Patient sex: M
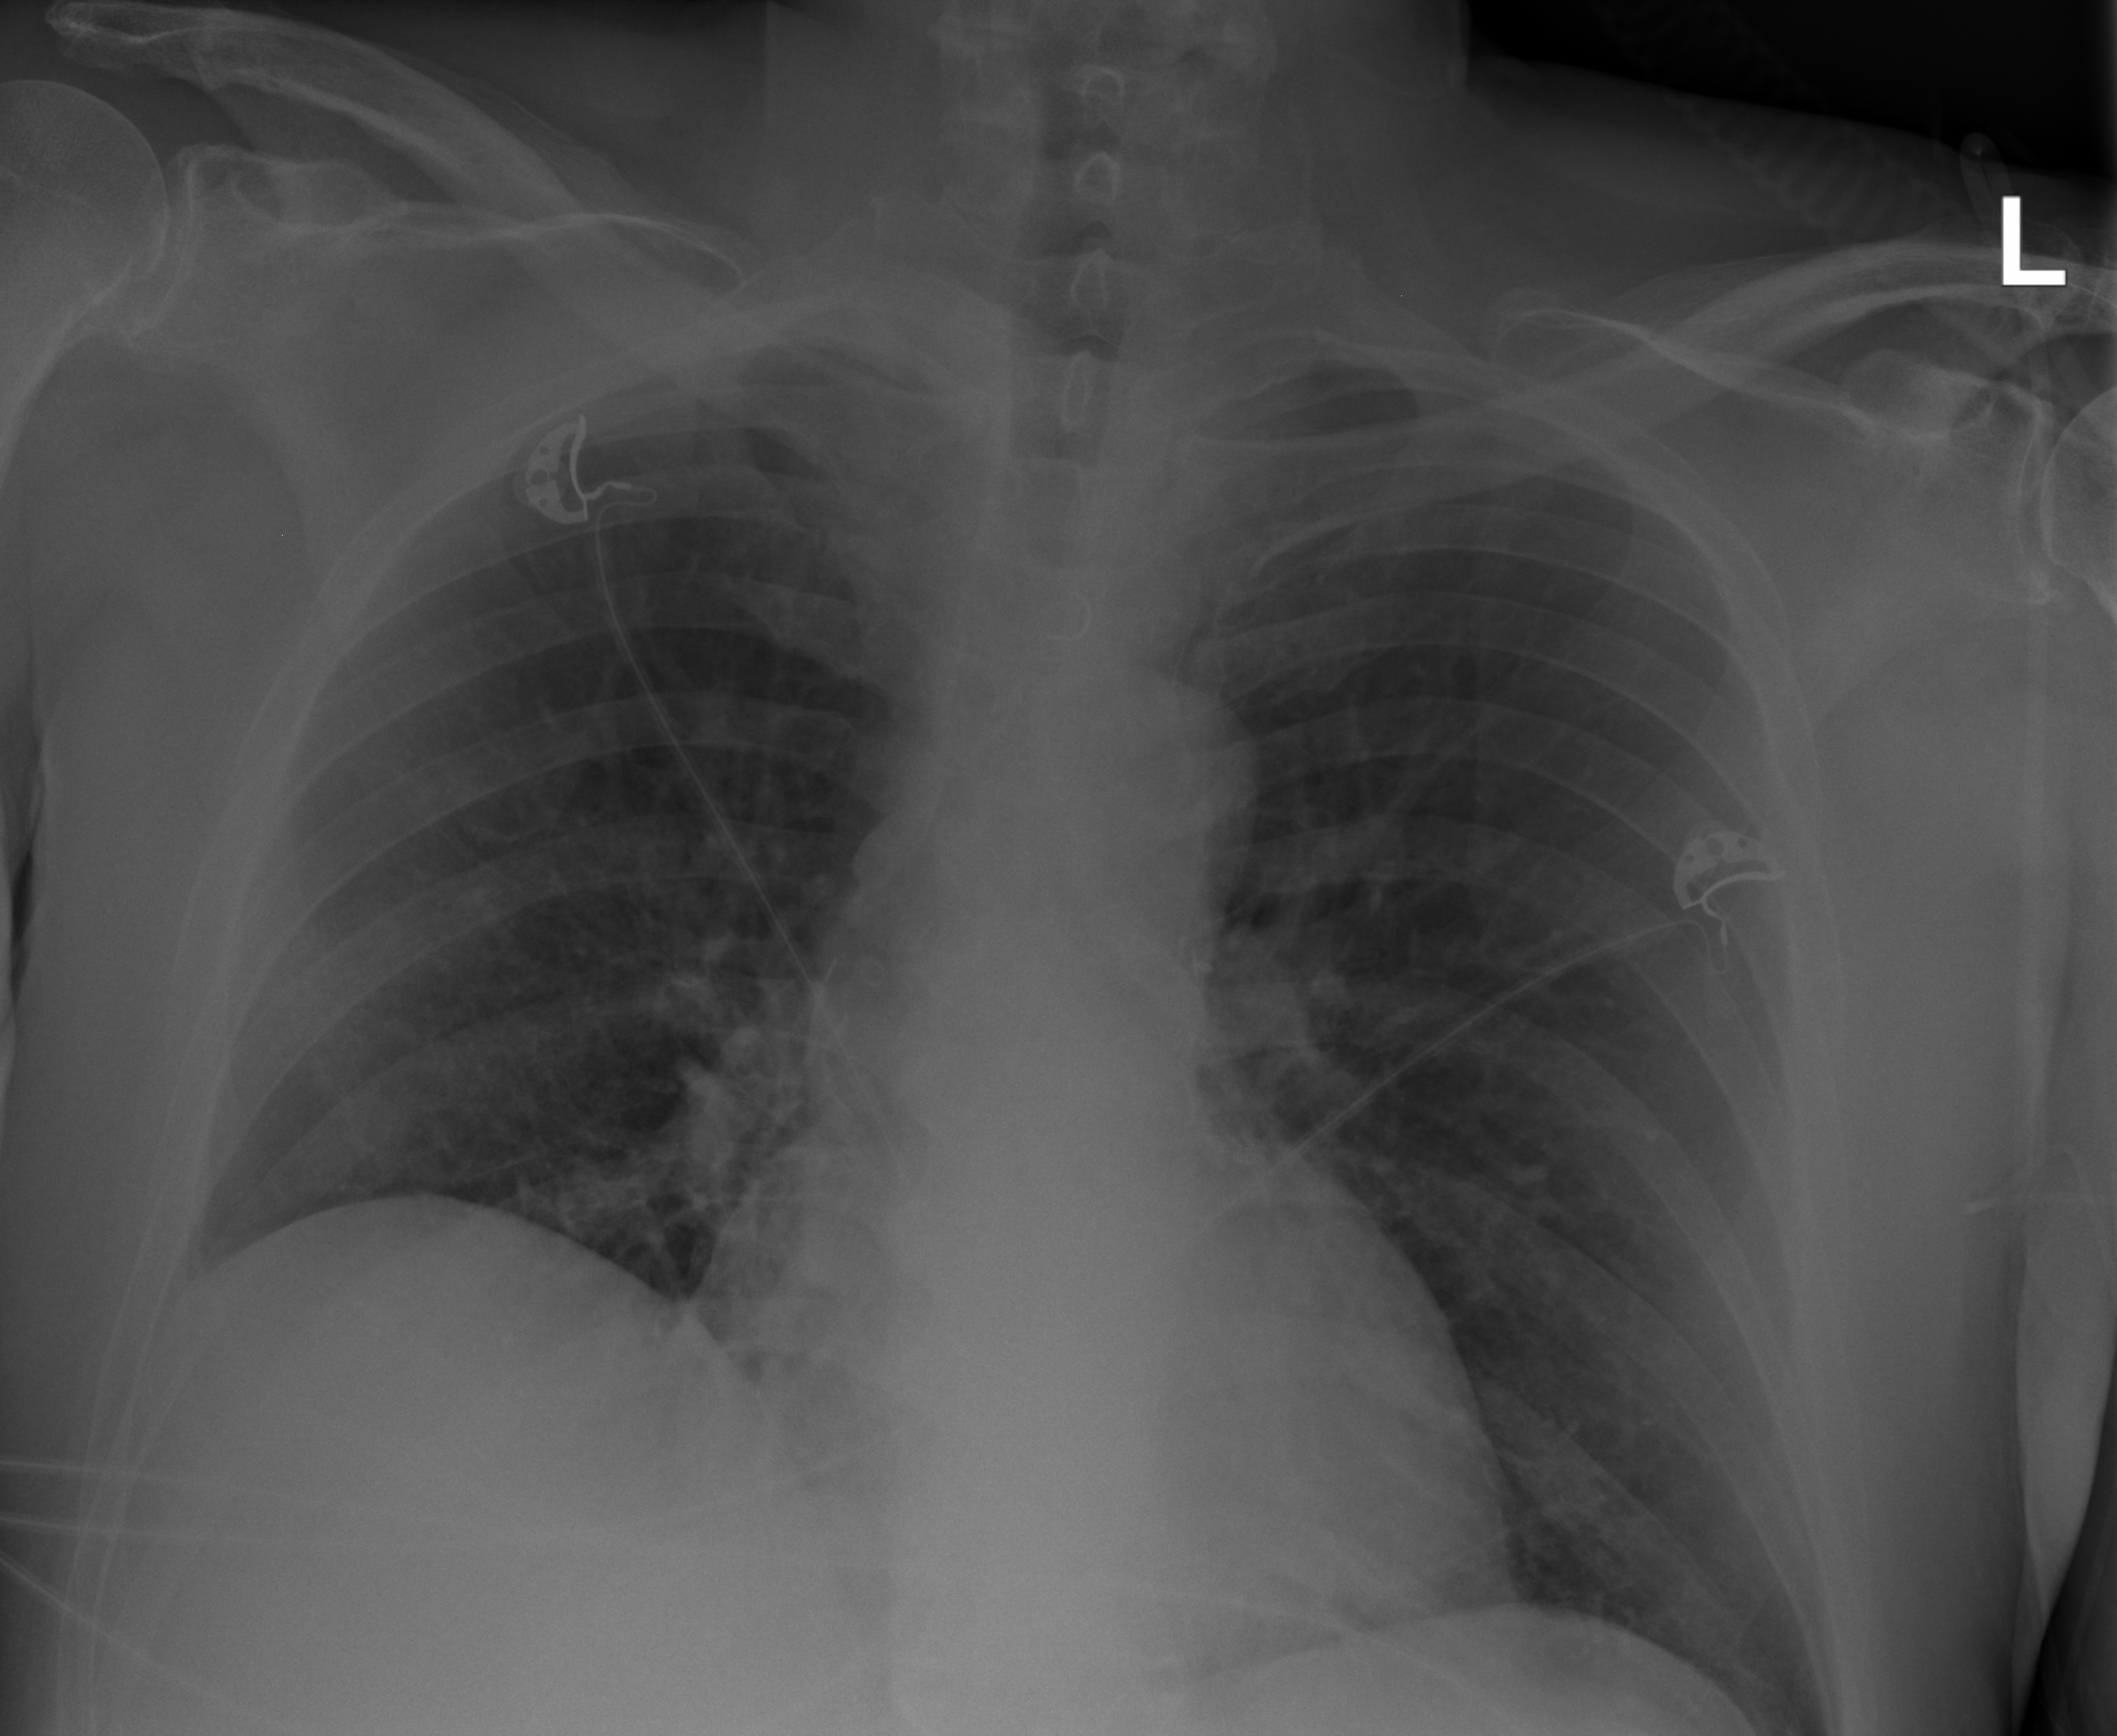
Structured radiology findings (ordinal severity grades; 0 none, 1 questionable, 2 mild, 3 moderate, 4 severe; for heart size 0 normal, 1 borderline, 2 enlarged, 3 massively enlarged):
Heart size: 0
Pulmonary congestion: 2
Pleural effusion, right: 0
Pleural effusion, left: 0
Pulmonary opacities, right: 0
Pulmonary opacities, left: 0
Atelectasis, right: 0
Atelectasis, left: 0